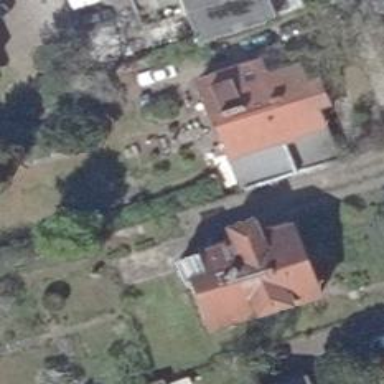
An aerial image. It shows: Detached building.